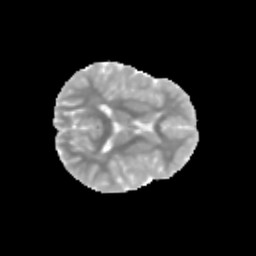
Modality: MD
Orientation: axial
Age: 9
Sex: female
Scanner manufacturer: siemens
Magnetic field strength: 3 T
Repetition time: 3.8 s
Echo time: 0.07 s